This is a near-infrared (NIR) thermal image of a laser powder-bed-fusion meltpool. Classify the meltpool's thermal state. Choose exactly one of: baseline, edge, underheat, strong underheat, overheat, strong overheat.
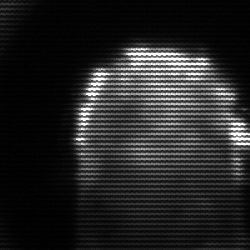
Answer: baseline